Field crop: maize
Growth stage: 2
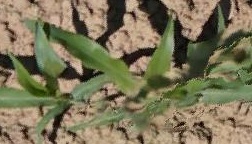
Species: maize